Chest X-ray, PA view. Patient: 29 years old, sex M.
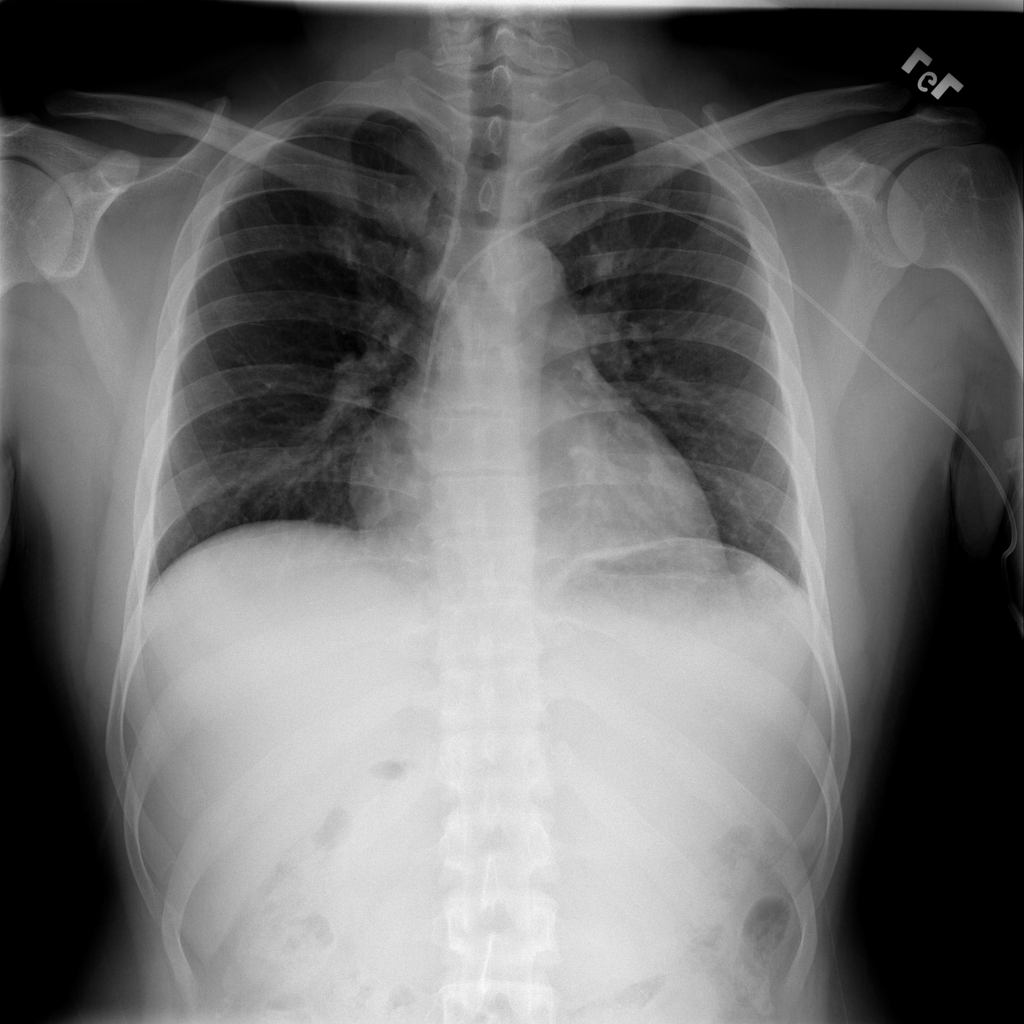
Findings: No Finding